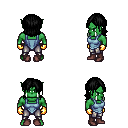
a pixel art fantasy rpg character, male body template, orc, green skin, blue vest, metal pants, black long bangs hairstyle, gold gloves, maroon shoes, four views (front, back, left, right), 2x2 character sprite sheet, small pixel art, hard edges, no anti-aliasing